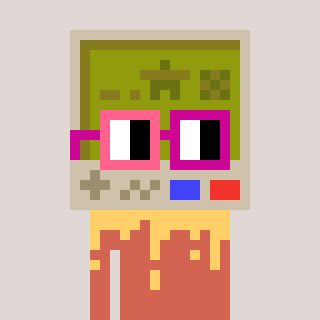
a pixel art character with square pink and red glasses, a gameboy-shaped head and a peachy-colored body on a warm background